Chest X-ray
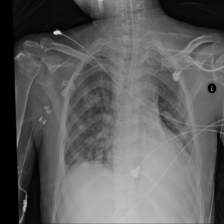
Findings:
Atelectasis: positive
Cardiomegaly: negative
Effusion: negative
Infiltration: negative
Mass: negative
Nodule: positive
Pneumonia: positive
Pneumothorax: negative
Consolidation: positive
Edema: negative
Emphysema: negative
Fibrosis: negative
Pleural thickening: negative
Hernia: negative